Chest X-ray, AP view. Patient: 66 years old, sex M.
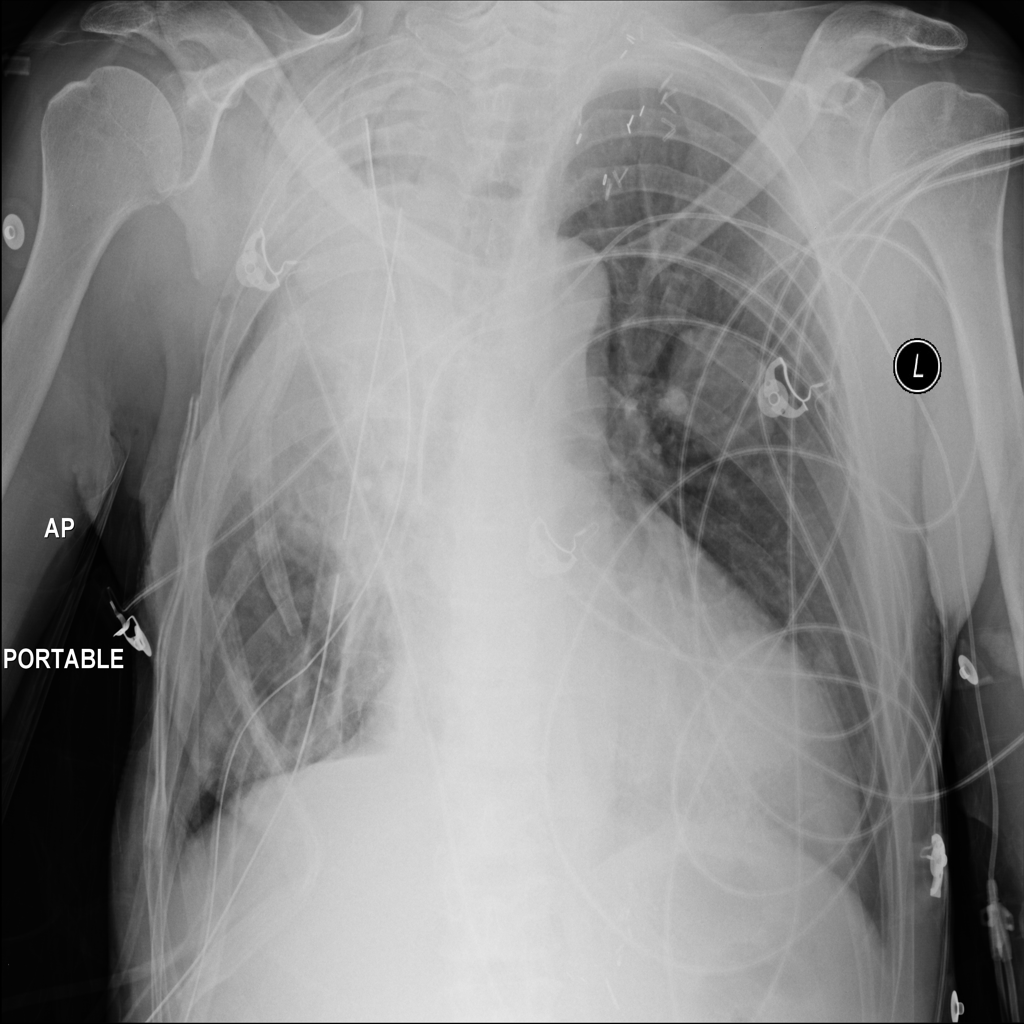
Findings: Emphysema, Mass